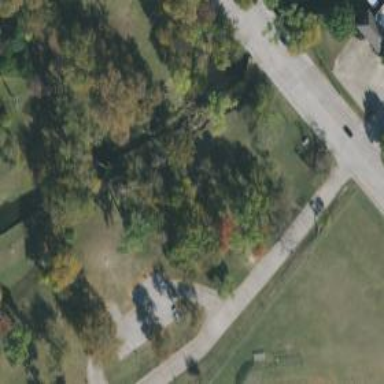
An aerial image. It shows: Disc golf course designed for leisure and sport.